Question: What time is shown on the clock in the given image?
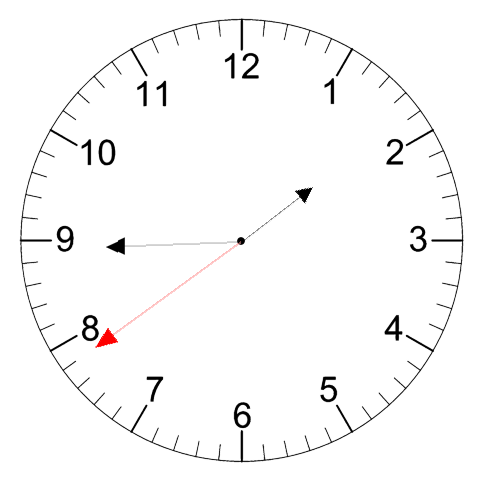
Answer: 01:44:39